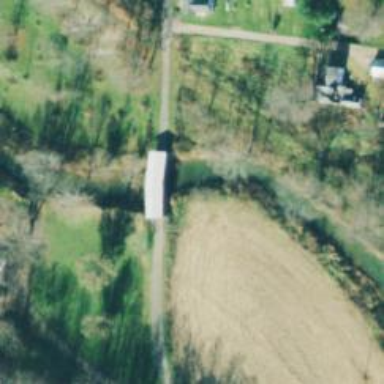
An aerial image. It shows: Covered bridge over unclassified road.